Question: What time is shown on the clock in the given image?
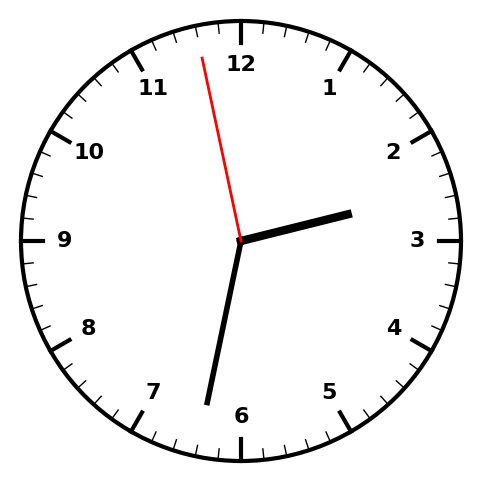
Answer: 02:31:58